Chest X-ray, AP view. Patient: 49 years old, sex M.
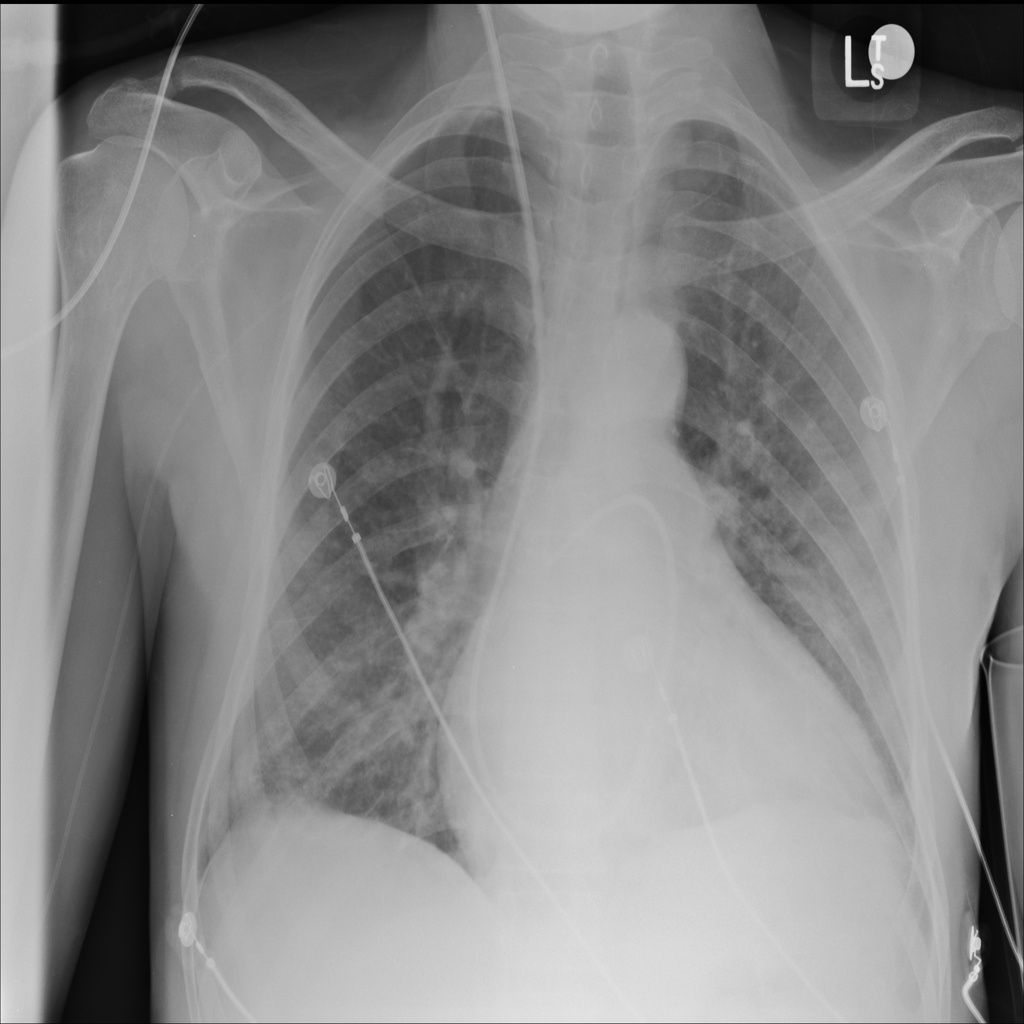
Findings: Infiltration